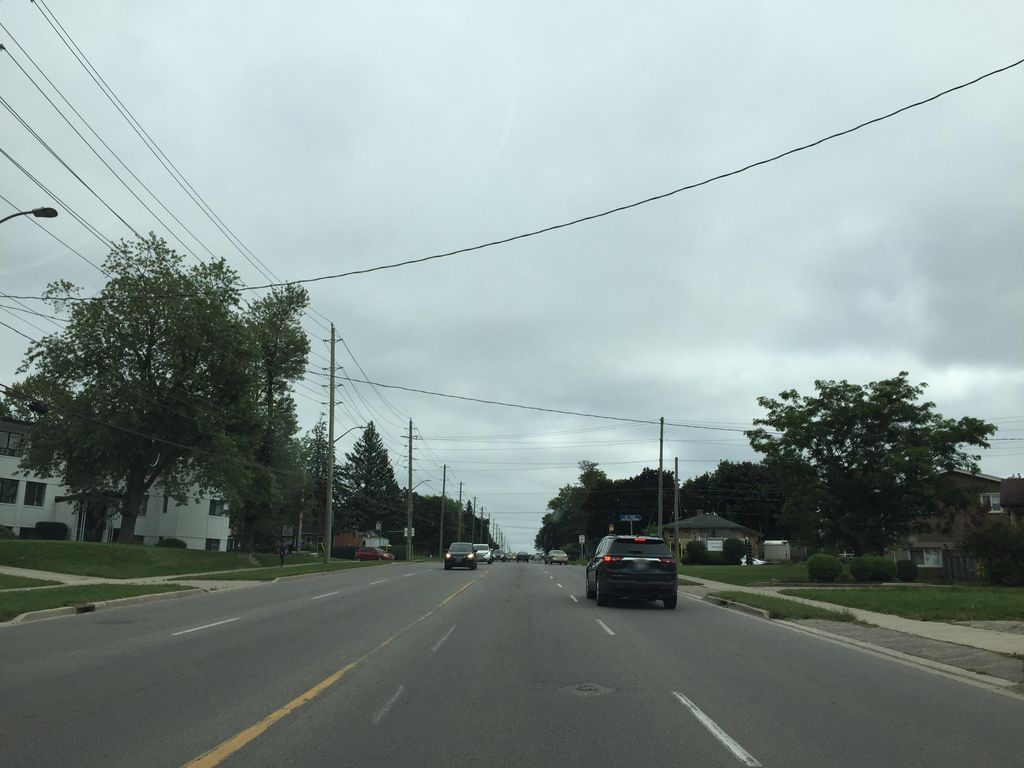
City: kitchener-waterloo